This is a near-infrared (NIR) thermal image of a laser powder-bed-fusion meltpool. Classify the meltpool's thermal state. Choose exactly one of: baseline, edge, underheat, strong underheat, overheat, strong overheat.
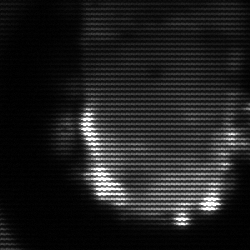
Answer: baseline